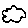
Label: cloud